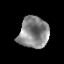
Tissue: prostate
Cell type: T cells
Senescence score: 0.3257
Nuclear area (px): 924
Mean DAPI intensity: 134.813